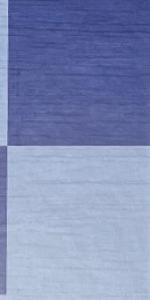
Label: Empty